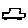
Label: car